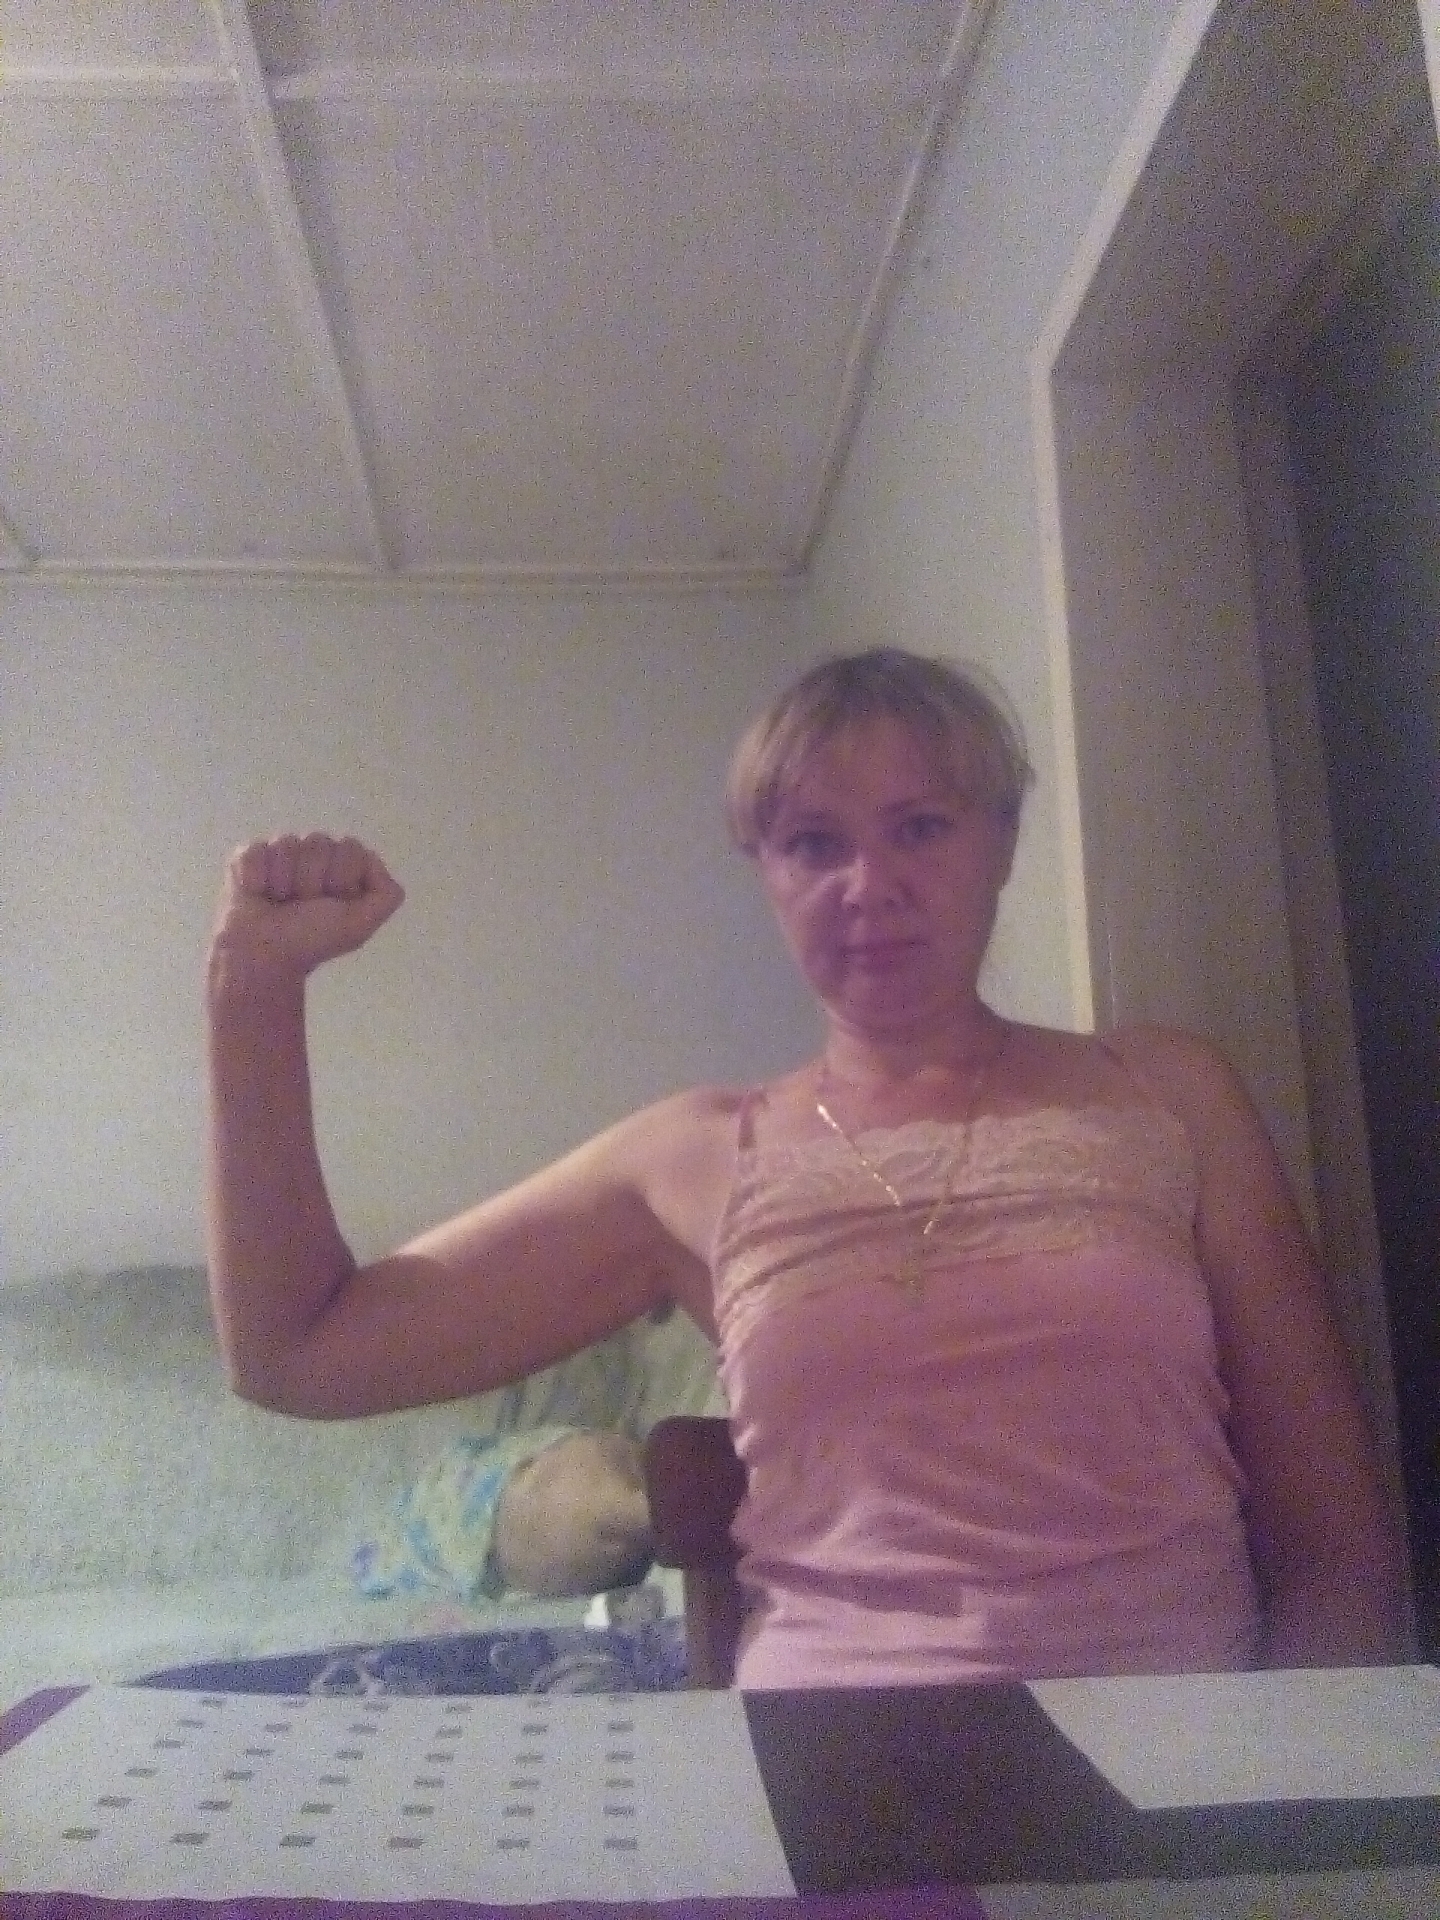
Label: noise